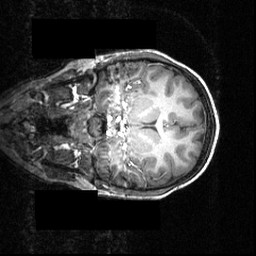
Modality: T1w
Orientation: coronal
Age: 12
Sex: female
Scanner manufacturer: siemens
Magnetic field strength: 3.951 T
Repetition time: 1.5 s
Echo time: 0.00335 s